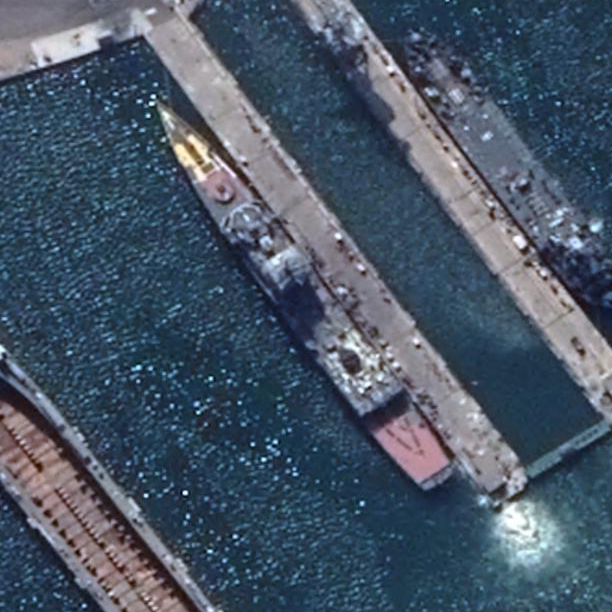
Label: destroyer